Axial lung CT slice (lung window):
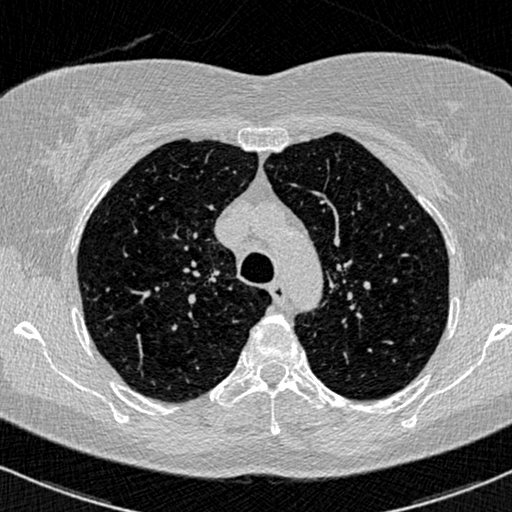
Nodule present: no